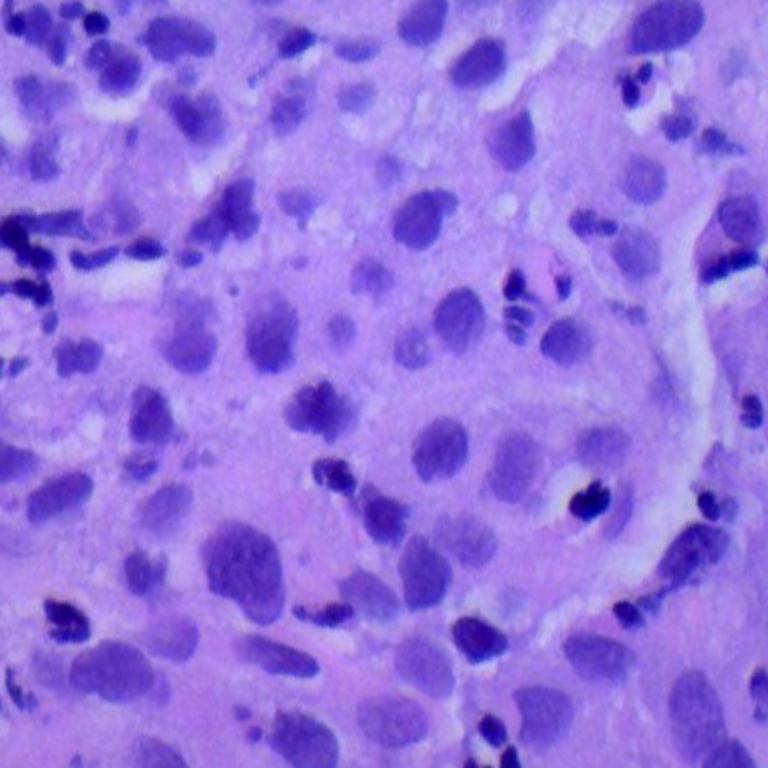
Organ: lung
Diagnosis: squamous carcinomas